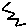
Label: zigzag